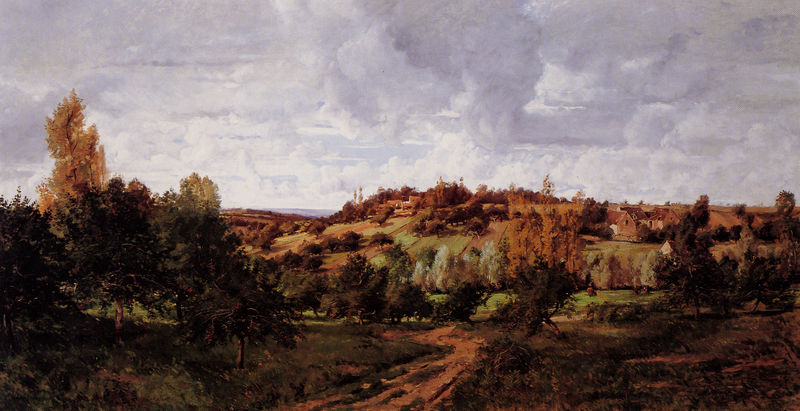
Titel: Landschaft bei Auvers
Künstler: Charles François Daubigny
Standort: München
Institution: Neue Pinakothek
Schlagwörter: baum, berg, blau, blätter, dunkel, gemälde, gewitter, himmel, laub, meer, schatten, wasser, weiß, wolken, bäume, gelb, grün, himmerl, impressionismus, landschaft, ocker, see, stadt, braun, bunt, fenster, frankreich, grau, licht, orange, schwarz, strasse, zeichnung, dach, gebäude, gras, haus, obst, rasen, rot, weg, wiese, wolke, beige, malerei, stein, steine, bild, erde, feld, felder, ferne, horizont, häuser, hügel, natur, stamm, weide, weite, wind, busch, büsche, einsam, pfad, sonne, wiesen, land, pflanze, kontrast, wald, anhöhe, turm, bewölkt, erdig, apfel, aussicht, sommer, biegung, italien, ort, nachmittag, spuren, berge, hang, sonnenlicht, dorf, dächer, dunkelgrün, farbe, landschaftsmalerei, herbst, querformat, unwetter, ortschaft, wolkig, kuppe, laubbaum, trüb, kurve, ländlich, unkraut, gehöft, siedlung, landwirtschaft, spätsommer, apfelbaum, obstbaum, gelbgrün, bauten, baäume, bauwerke, fahrweg, weiler, trist, farbtöne, john constable, häus, mante, sadt, befahren, ausgefahren, fahrrille, herbdz, h+gel, woling, bnraun, wolken blau braun, #weide